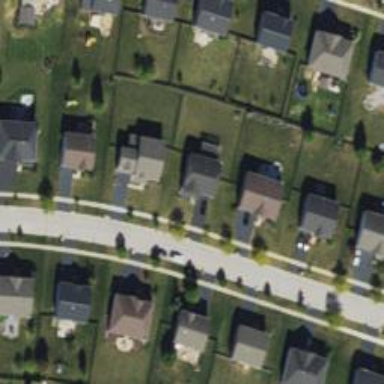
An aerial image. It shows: Residential road with asphalt surface and separate sidewalk.